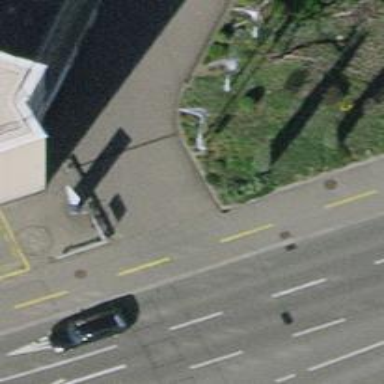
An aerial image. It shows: Unmarked crossing with traffic calming table on the road.